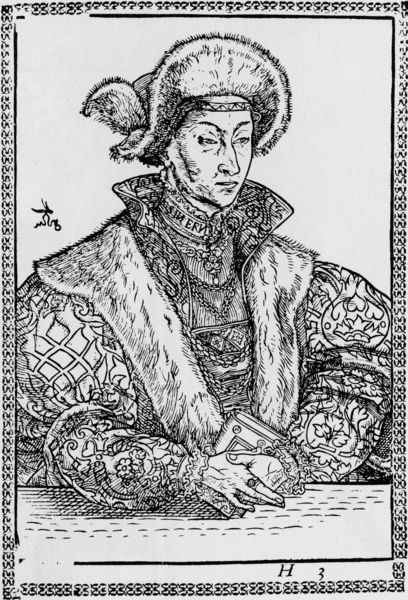
Titel: Bildnis der Sybille, Frau von Johann Friedrich I
Künstler: Lucas d.J. Cranach
Institution: (Seriendruck)
Schlagwörter: feder, hand, kopf, mann, weiß, sitzen, finger, frau, grau, hut, mund, nase, schwarz, tisch, muster, ornament, jung, mütze, arm, augen, bibel, böse, gesicht, hermelin, kragen, mensch, pelz, rahmen, samt, ärmel, bildnis, hände, portrait, porträt, signatur, bestickt, mantel, vornehm, ranken, fell, holzschnitt, schrift, sitz, kette, graphik, kaiser, könig, gefaltet, zahlen, floral, verzierung, edel, ring, buch, druck, druckgrafik, radierung, stich, buchstabe, ketten, brokat, insignie, pelzkragen, versunken, zahl, wams, adliger, besatz, pelzmütze, kupferstich, fellkragen, pluderärmel, prunkvoll, monogram, pluder, palz, asiat, 3, h, perlzbesatz, lächelt nich, hmonogram